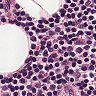
Metastatic tissue present: no